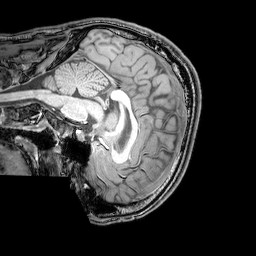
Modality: T1w
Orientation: sagittal
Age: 24
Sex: male
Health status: healthy
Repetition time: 0.081 s
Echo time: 0.037 s